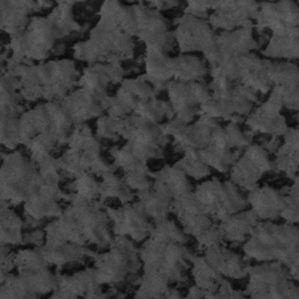
Label: frost